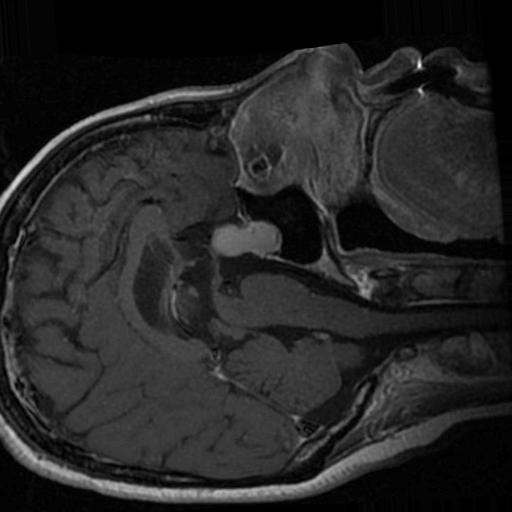
Label: brain_tumor